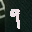
Label: 9